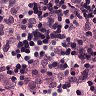
Metastatic tissue present: yes